Question: I'm not sure about the title, I tried my best.
I have a table displayed with information from a database using this file
display.php
'''
<?php
mysql_connect("localhost", "root", "root") or die(mysql_error());
mysql_select_db("tournaments") or die(mysql_error());
$result = mysql_query("SELECT * FROM tournies")
or die(mysql_error());
echo '<table id="bets" class="tablesorter" cellspacing="0" summary="Datapass">
<thead>
<tr>
<th>Tournament <br> Name</th>
<th>Pot</th>
<th>Maximum <br> Players</th>
<th>Minimum <br> Players</th>
<th>Host</th>
<th></th>
<th></th>
</tr>
</thead>
<tbody>';
while($row = mysql_fetch_array( $result )) {
$i=0; if( $i % 2 == 0 ) {
$class = "";
} else {
$class = "";
}
echo "<tr" . $class . "><td>";
echo $row['tour_name'];
$tour_id = $row['tour_name'];
echo "</td><td>";
echo $row['pot']," Tokens";
echo "</td><td class="BR">";
echo $row['max_players']," Players";
echo "</td><td class="BR">";
echo $row['min_players']," Players";
echo "</td><td class="BR">";
echo $row['host'];
echo "</td><td>";
echo "<input id="delete_button" type="button" value="Delete Row" onClick="SomeDeleteRowFunction(this)">";
echo "</td><td>";
echo "<form action="join.php?name=$name" method="POST" >";
echo "<input id="join_button" type="submit" value="Join">";
echo "</td></tr>";
}
echo "</tbody></table>";
?>
'''
Basically I want the user to press a button from a row of the table and they go to a new page called join.php. I need the persons username and the name of the tournament from the row the clicked.
For example here's my page:
When they click the join button at the end of row one it should send them to
'join.php?name=thierusernamehere&tourname=dfgdds'
Any help much appreciated. Thanks.
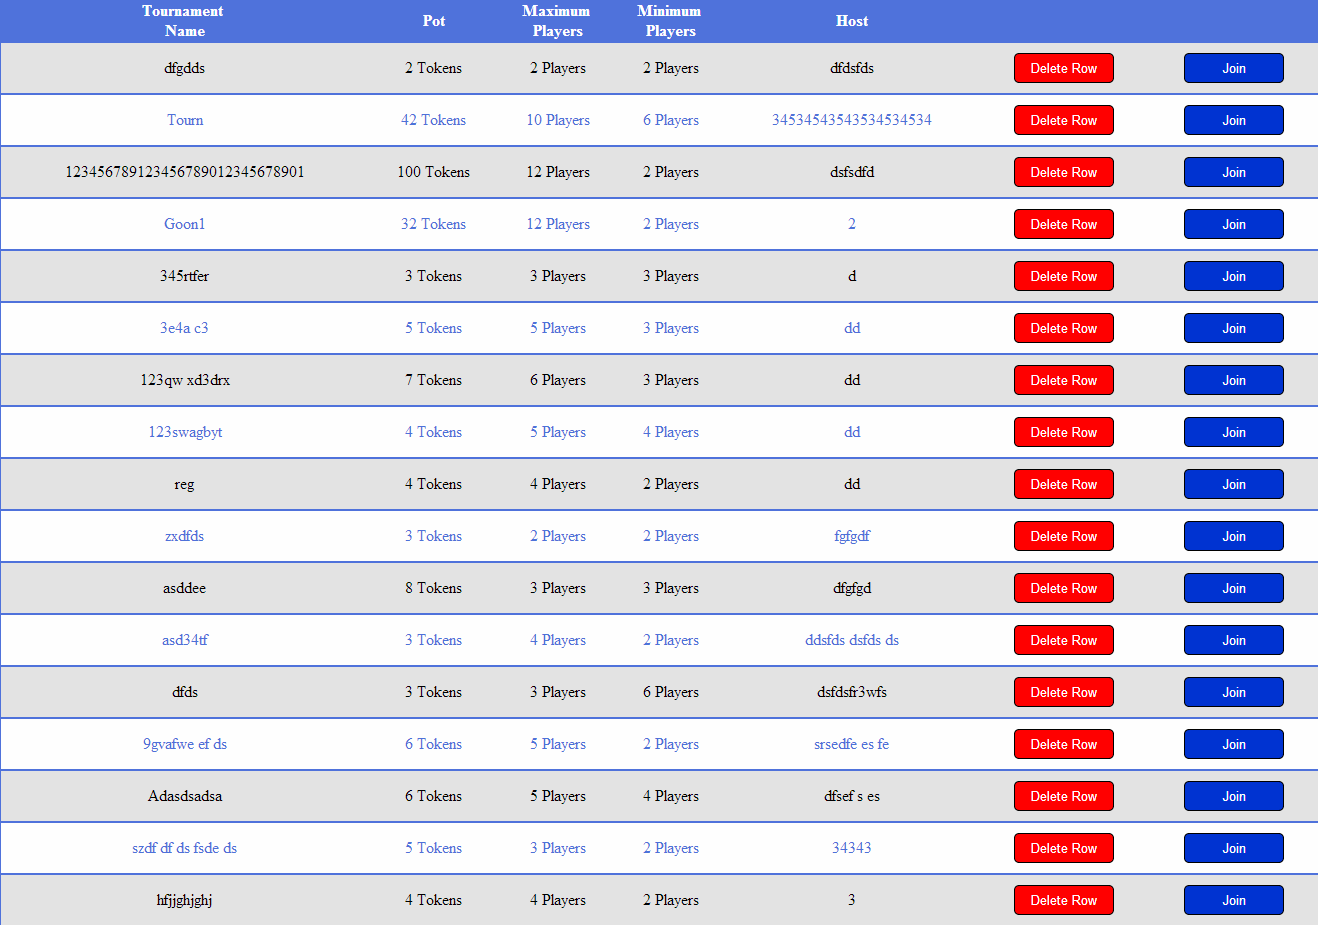
Answer: '''
echo '<td><a href="join.php?name='.$row['name'].'&tourname='.$row['tour_name'].'">Join</a></td>'
'''